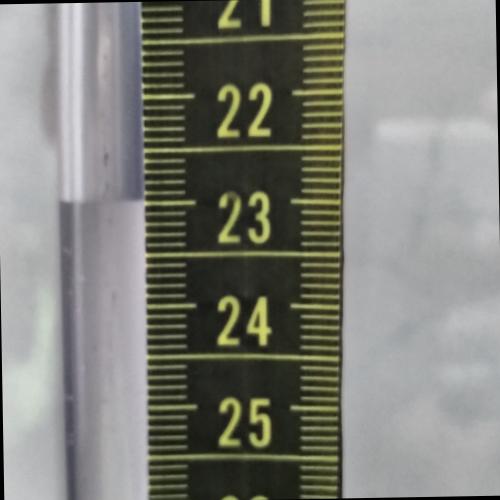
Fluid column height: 23.0 cm